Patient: sex M, age 57
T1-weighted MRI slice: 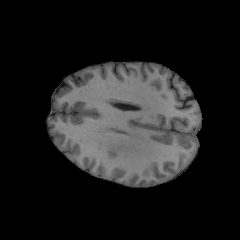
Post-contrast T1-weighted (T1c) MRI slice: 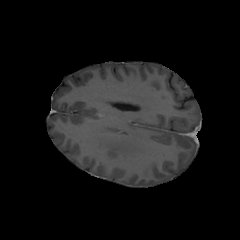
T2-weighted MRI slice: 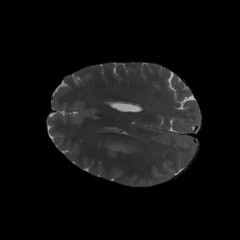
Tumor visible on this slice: yes
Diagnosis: Glioblastoma, IDH-wildtype
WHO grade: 4